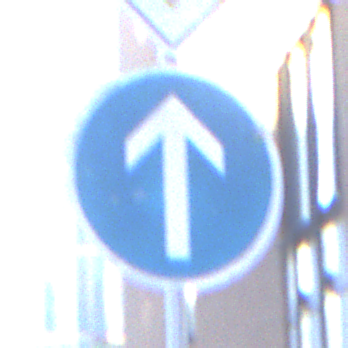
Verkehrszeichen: VorgeschriebeneFahrtrichtungGeradeaus
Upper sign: Vorfahrtsstrasse
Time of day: SunriseSunset
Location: Outdoor (Urban)
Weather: Clear
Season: NotSpecified
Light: Natural